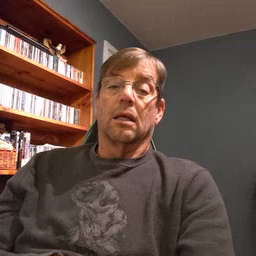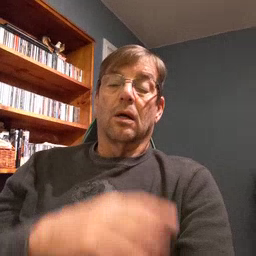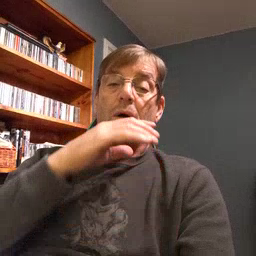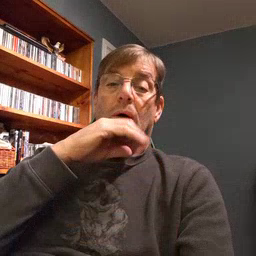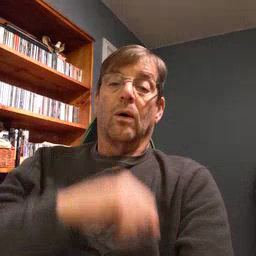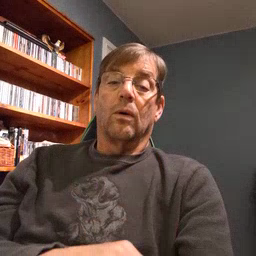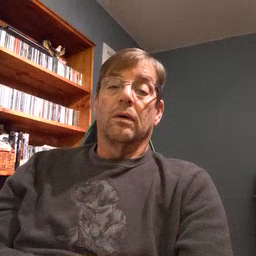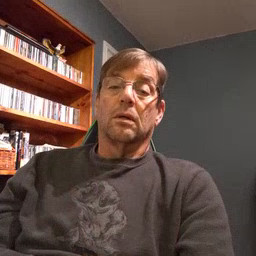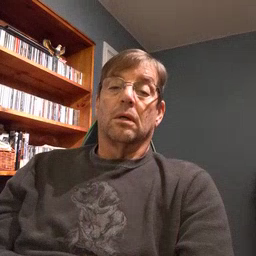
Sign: old